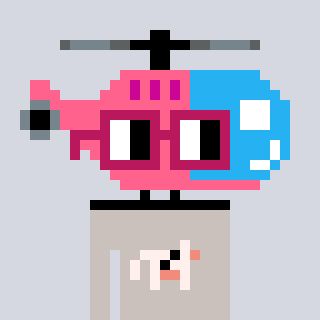
a pixel art character with square dark red glasses, a helicopter-shaped head and a foggrey-colored body on a cool background